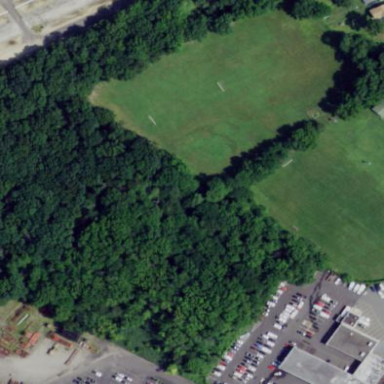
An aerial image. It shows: Recreation ground.